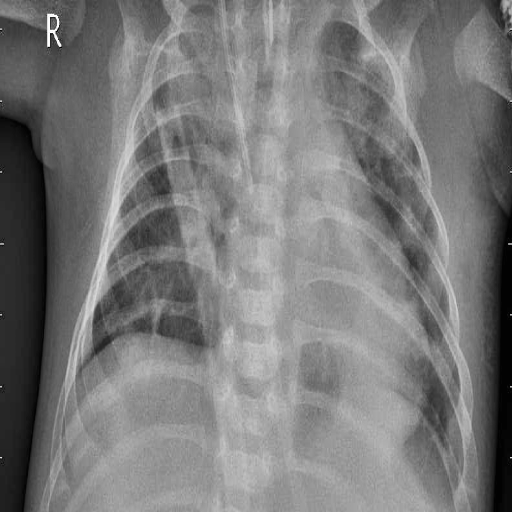
Finding: PNEUMONIA